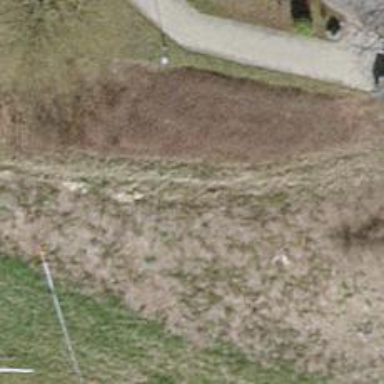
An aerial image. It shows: Grass track with grade5 track type.